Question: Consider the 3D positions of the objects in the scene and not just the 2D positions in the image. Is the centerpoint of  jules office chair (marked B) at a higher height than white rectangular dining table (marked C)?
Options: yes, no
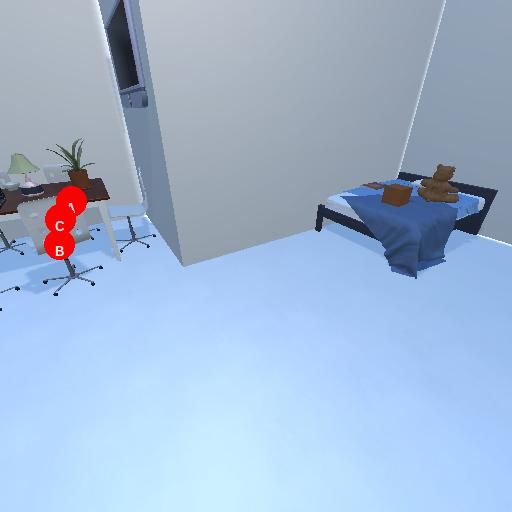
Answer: yes